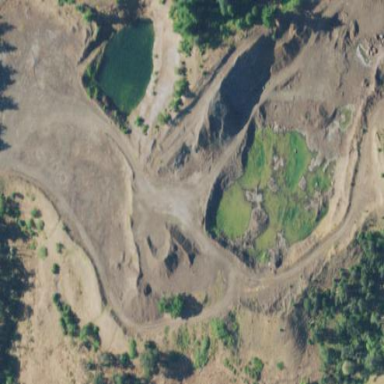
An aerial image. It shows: Quarry area.